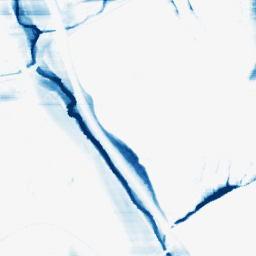
Category: morphological
Decomposition family: morphological_rect
Decomposition parameters: operation: closing
width: 50
height: 3
Upsampling method: quintic
Upsampling parameters: scale: 2
Upsampling scale: 2